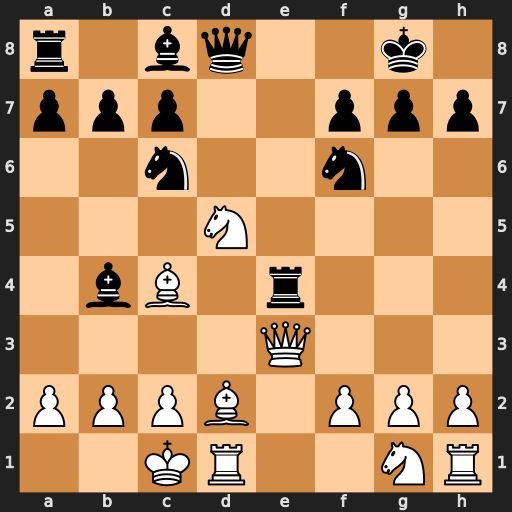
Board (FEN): r1bq2k1/ppp2ppp/2n2n2/3N4/1bB1r3/4Q3/PPPB1PPP/2KR2NR
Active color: w
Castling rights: -
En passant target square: -
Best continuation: Nxf6+ Qxf6 Qxe4